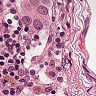
Metastatic tissue present: yes